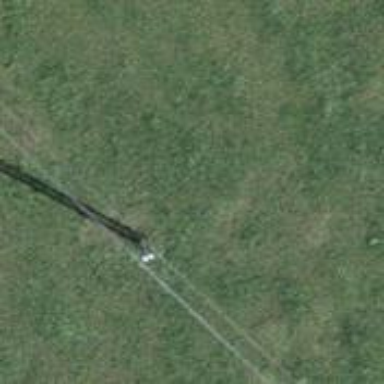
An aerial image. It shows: Utility pole as the man-made structure.